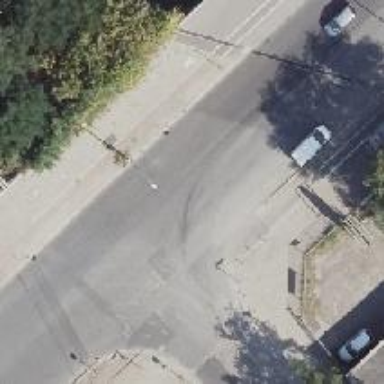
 there is track for cycling on the right side."